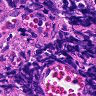
Metastatic tissue present: no